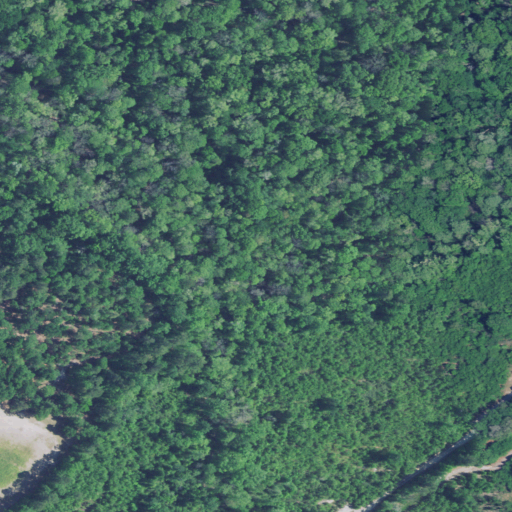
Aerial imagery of valley in South Carolina named Gravel Gully containing woody wetlands, evergreen forest, open development, shrub, deciduous forest, cultivated crops, and grassland